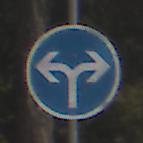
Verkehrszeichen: VorgeschriebeneFahrtrichtungRechtsOderLinks
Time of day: Midday
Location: Outdoor (Nature)
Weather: PartlyCloudy
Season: NotSpecified
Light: Natural